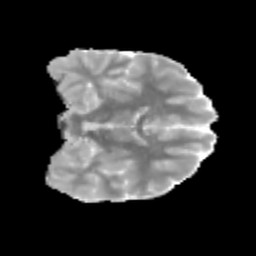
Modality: MD
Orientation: coronal
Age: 11
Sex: male
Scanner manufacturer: siemens
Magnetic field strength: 3 T
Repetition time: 3.8 s
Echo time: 0.07 s